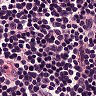
Metastatic tissue present: no